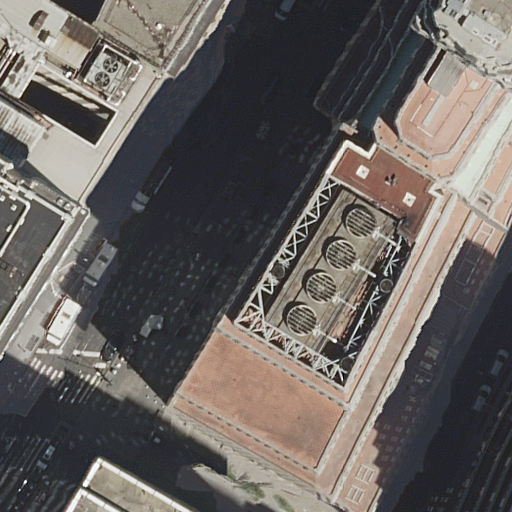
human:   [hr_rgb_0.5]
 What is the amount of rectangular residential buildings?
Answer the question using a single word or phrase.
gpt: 4

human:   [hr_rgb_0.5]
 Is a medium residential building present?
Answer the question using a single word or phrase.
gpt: yes

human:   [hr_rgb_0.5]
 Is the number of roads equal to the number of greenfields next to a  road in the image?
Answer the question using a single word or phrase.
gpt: no

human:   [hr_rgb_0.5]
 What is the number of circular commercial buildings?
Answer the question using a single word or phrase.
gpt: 0

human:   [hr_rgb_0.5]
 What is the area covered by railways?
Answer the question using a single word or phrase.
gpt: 0m2

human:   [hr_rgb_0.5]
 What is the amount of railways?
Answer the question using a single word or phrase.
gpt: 0

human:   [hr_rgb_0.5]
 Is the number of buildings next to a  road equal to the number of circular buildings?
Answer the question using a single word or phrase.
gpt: no

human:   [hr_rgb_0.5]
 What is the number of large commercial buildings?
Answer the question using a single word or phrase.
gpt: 0

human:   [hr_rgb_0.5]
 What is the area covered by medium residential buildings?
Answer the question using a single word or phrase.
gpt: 1127m2

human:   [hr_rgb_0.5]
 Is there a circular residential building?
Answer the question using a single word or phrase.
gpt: no

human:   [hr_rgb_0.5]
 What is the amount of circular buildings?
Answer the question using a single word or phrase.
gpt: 0

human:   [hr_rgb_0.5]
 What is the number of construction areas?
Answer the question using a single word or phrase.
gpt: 0

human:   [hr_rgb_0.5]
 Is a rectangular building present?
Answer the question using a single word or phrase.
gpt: yes

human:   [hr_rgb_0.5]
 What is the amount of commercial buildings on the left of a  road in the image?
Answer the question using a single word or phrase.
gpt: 0

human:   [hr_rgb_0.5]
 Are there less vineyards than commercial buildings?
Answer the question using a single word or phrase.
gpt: no

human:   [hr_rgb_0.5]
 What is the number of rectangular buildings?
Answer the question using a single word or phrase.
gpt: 4

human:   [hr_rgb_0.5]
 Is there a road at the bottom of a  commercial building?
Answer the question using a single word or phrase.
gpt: no

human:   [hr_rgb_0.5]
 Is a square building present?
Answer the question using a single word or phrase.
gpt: no

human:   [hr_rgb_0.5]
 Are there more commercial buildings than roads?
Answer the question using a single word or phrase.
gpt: no

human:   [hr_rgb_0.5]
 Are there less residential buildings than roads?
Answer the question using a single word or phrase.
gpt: no

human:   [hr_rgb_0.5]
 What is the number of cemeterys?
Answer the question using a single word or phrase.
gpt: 0

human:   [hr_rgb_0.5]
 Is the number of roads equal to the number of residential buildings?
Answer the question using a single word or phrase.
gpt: no

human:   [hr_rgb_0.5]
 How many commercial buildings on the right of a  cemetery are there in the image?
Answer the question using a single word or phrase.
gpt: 0

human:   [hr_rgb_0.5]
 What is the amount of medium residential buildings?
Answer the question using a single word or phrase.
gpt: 4

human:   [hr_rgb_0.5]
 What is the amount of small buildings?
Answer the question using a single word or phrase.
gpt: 0

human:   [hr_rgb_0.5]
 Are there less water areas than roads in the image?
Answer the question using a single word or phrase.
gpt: yes

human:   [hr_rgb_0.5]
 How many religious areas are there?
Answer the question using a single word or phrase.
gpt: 0

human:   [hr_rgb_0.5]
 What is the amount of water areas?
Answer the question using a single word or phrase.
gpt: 0

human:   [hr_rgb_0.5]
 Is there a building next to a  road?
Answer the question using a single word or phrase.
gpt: yes

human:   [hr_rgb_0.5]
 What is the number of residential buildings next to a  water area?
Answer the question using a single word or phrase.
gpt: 0

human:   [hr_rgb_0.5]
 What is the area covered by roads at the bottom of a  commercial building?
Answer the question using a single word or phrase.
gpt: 0m2

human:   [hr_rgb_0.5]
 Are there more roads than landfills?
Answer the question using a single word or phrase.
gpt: yes

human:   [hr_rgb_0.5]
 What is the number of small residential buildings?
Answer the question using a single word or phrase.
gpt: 0

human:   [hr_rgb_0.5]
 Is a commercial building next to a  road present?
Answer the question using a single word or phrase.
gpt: no

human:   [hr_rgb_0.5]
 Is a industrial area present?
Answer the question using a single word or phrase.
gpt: no

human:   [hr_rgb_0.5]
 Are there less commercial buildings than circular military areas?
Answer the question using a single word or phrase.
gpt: no